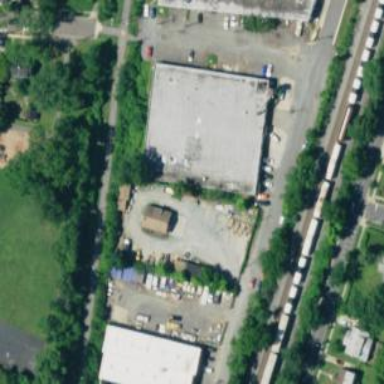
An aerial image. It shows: Industrial building.